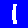
Digit: 1